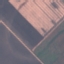
Land use / land cover: AnnualCrop